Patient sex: M
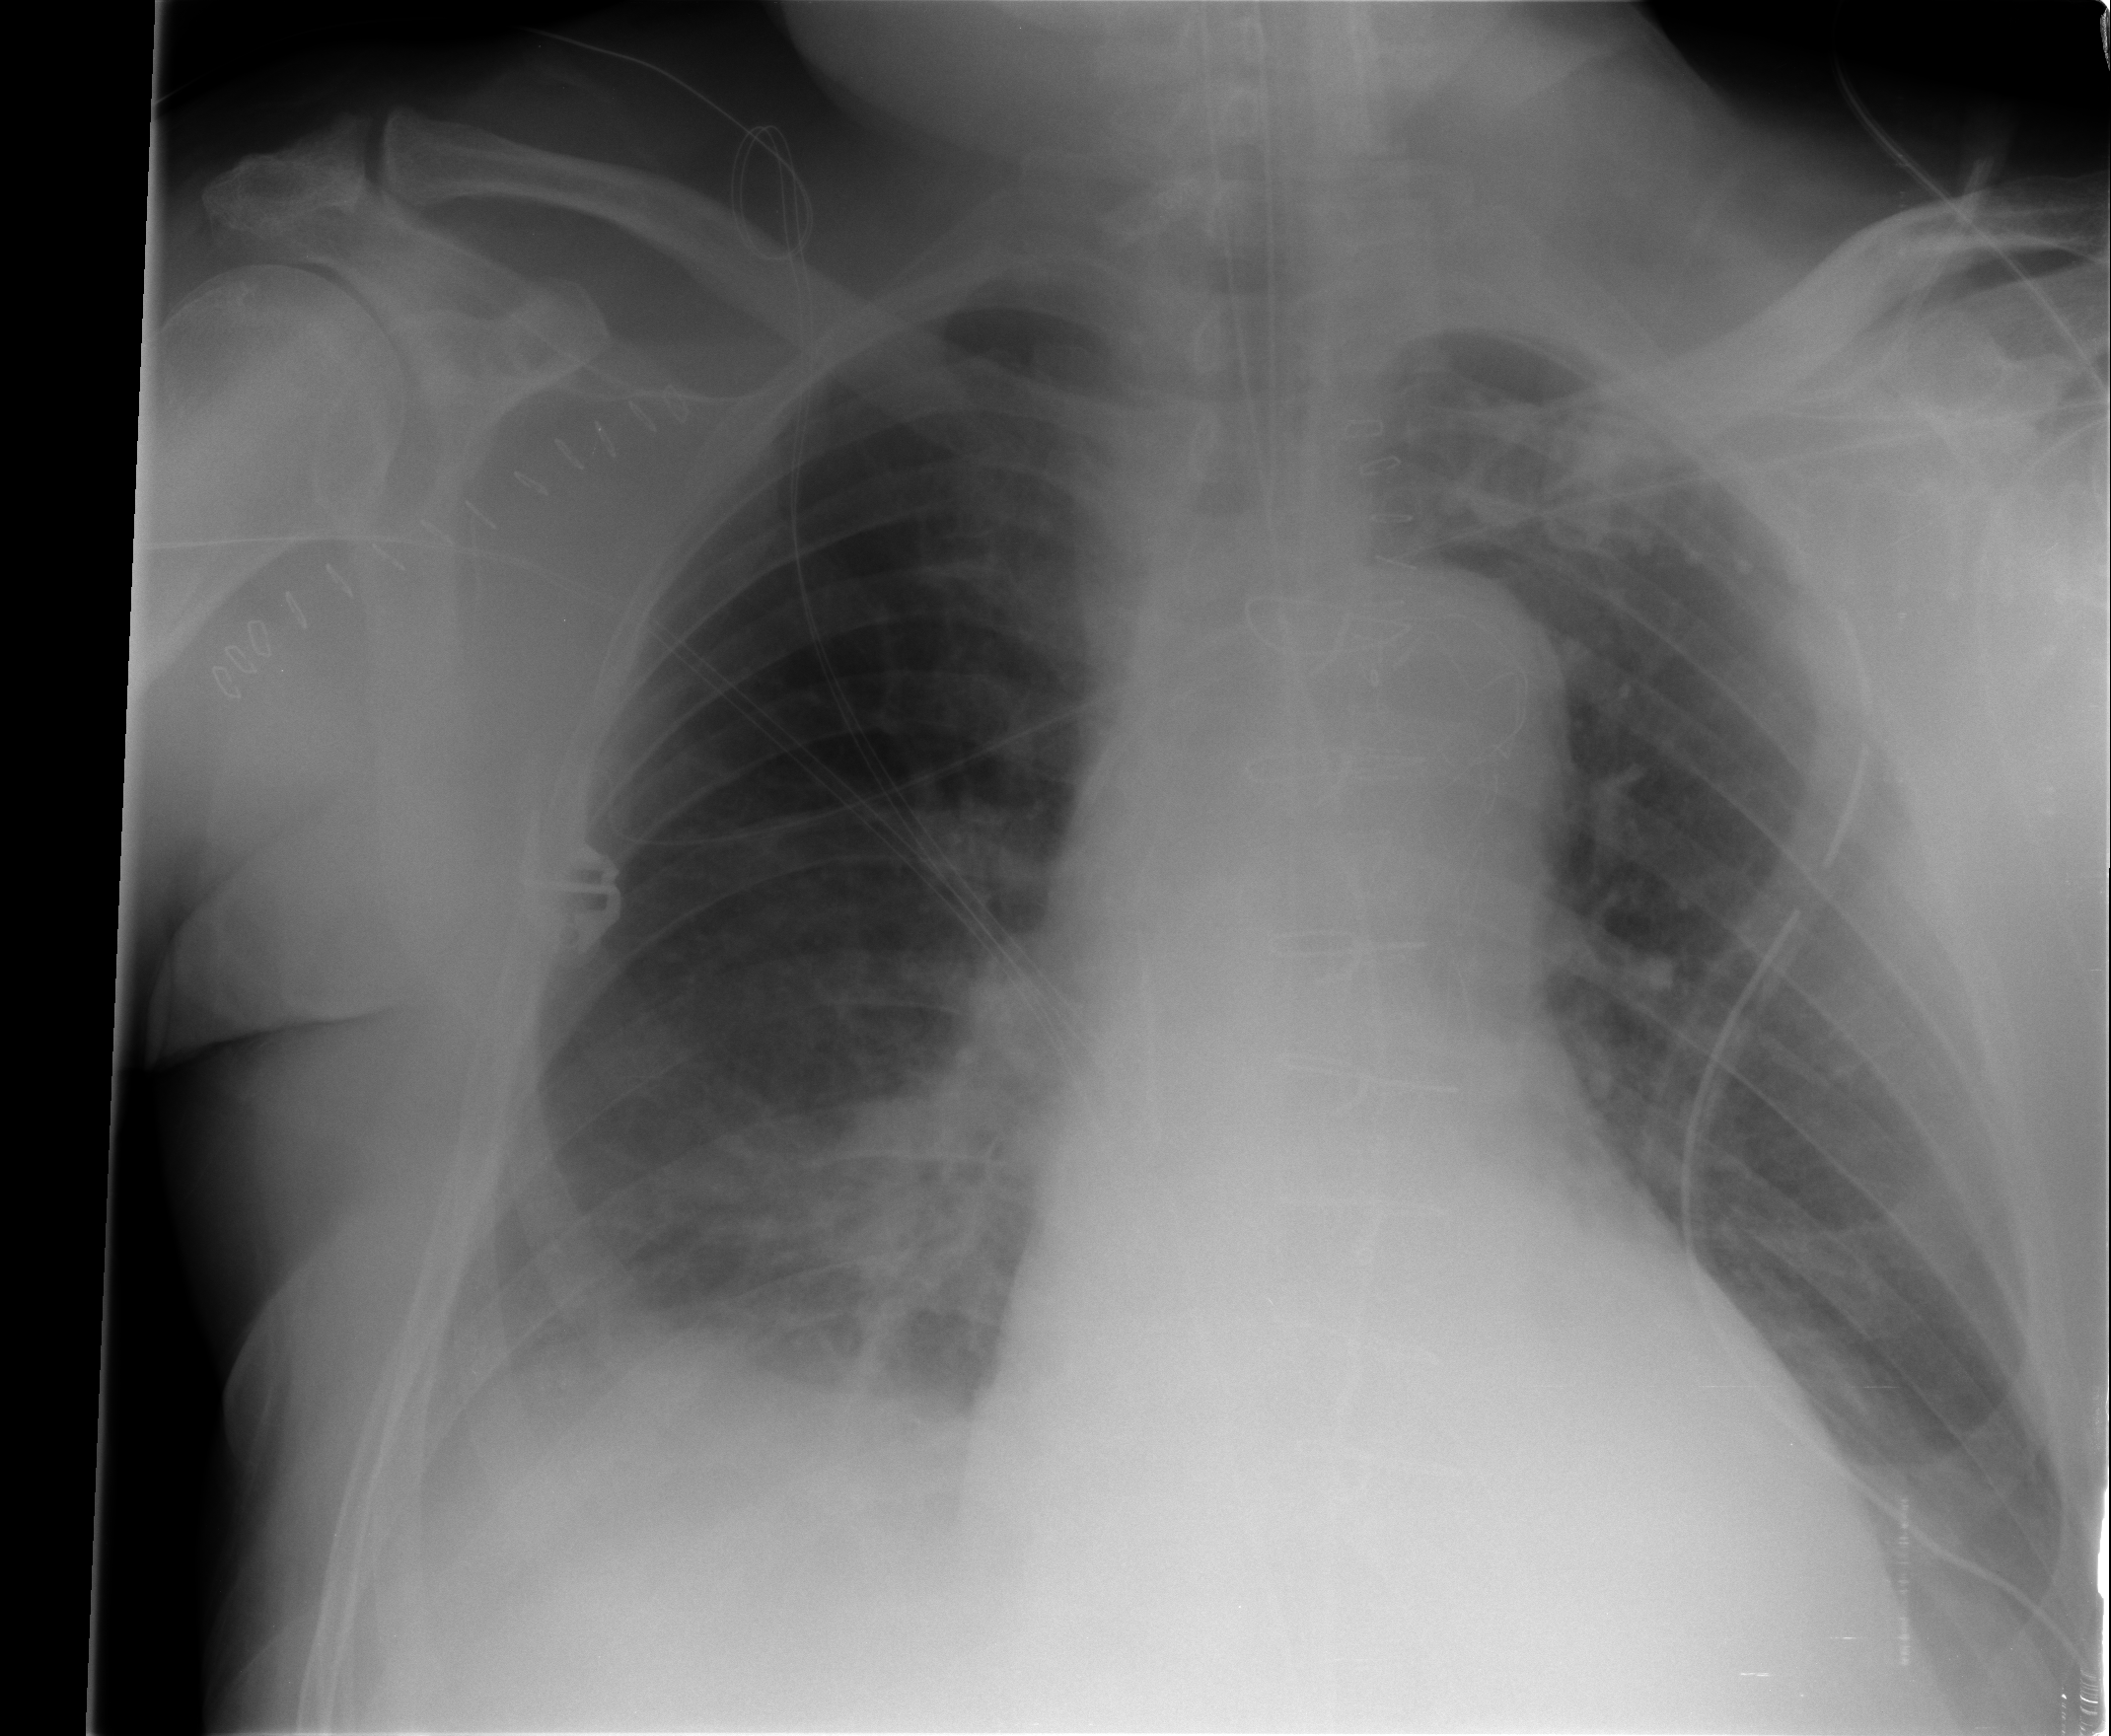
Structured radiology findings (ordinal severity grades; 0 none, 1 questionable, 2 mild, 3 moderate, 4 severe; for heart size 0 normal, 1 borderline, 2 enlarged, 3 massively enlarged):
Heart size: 2
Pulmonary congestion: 2
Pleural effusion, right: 2
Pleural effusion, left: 2
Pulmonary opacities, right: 0
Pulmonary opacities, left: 0
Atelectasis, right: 2
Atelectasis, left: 2